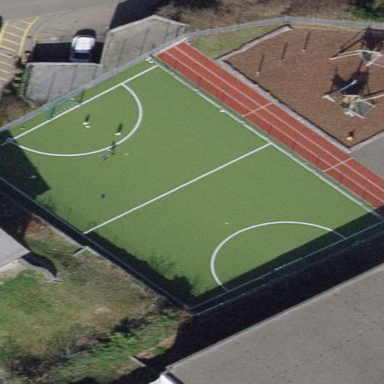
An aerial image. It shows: Soccer pitch for leisure land activities.